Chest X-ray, PA view. Patient: 33 years old, sex M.
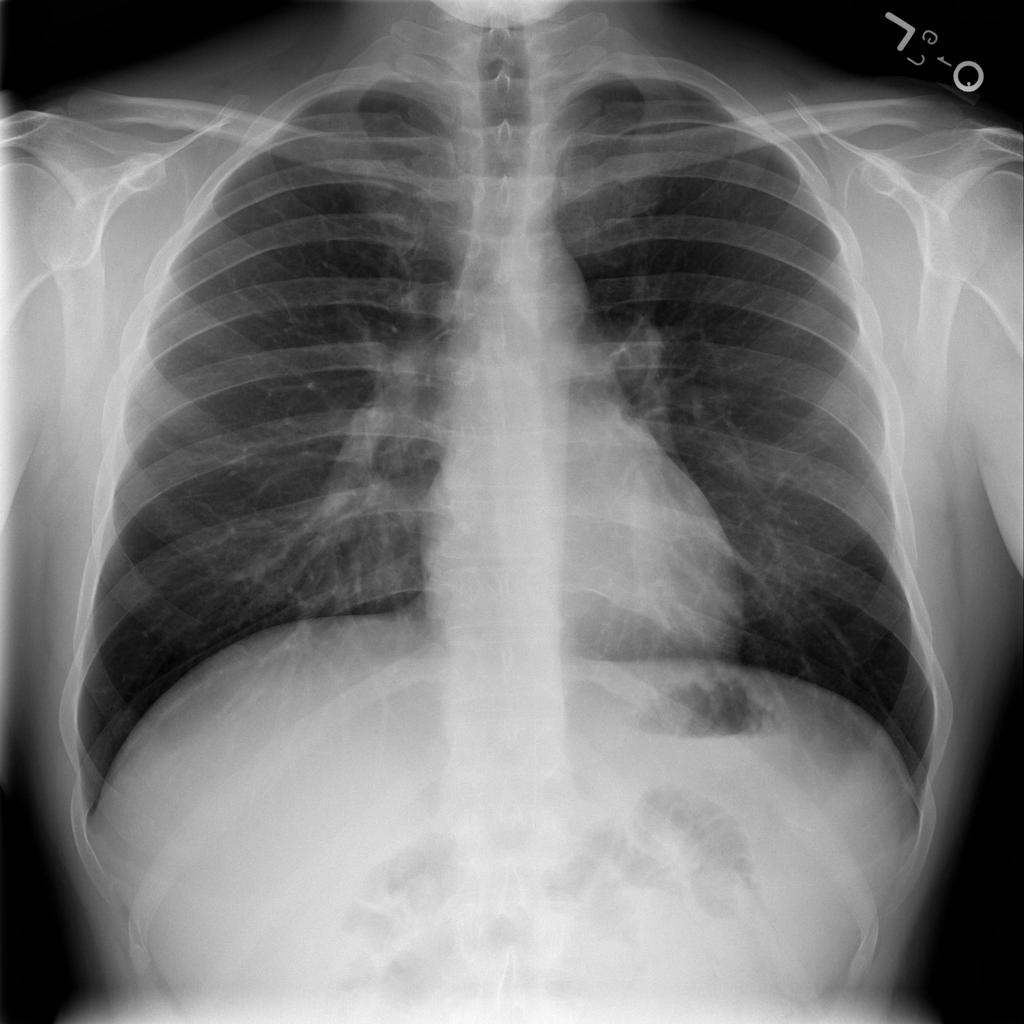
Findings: No Finding